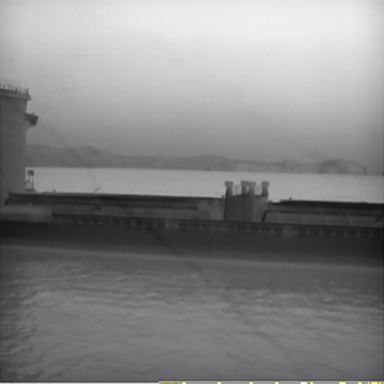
There is a liner in the infrared image.